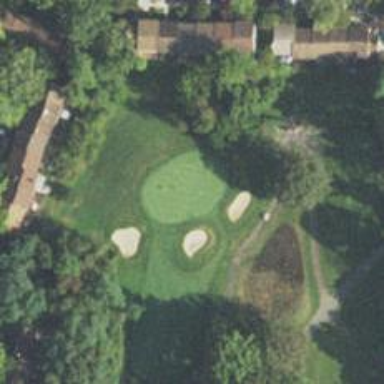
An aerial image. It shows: View of golf hole.